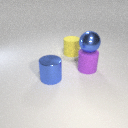
large blue metal cylinder to the left of large purple rubber cylinder